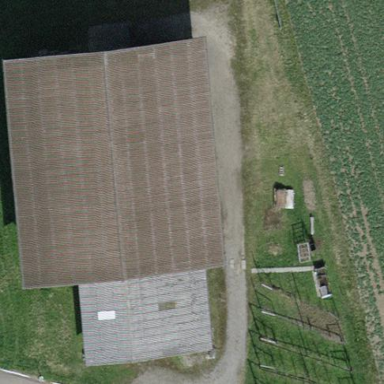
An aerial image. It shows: Farm.